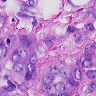
Metastatic tissue present: yes